Question: I am using Sliding tabs with RecyclerView to show text and images and I think I have it setup correctly but for some reason it is just showing blank in each tab can someone please tell me what is wrong?
This is how it should look

But it's just showing nothing/blank
Main Activity
'''
public class MainActivity extends AppCompatActivity {
@Override
protected void onCreate(Bundle savedInstanceState) {
super.onCreate(savedInstanceState);
setContentView(R.layout.activity_main);
Toolbar toolbar = (Toolbar) findViewById(R.id.toolbar);
setSupportActionBar(toolbar);
ViewPager pager = (ViewPager) findViewById(R.id.viewPager);
pager.setAdapter(new MyPagerAdapter(getSupportFragmentManager()));
PagerSlidingTabStrip tabs = (PagerSlidingTabStrip) findViewById(R.id.tabs);
tabs.setBackgroundColor(getResources().getColor(R.color.colorPrimaryDark));
tabs.setIndicatorColor(getResources().getColor(R.color.colorAccent));
tabs.setDividerColor(getResources().getColor(R.color.colorPrimary));
tabs.setTextColor(getResources().getColor(R.color.colorTest));
tabs.setViewPager(pager);
}
class MyPagerAdapter extends FragmentPagerAdapter {
String[] adapter_one_tabs;
public MyPagerAdapter(FragmentManager fm) {
super(fm);
adapter_one_tabs = getResources().getStringArray(R.array.adapter_one_tabs);
}
@Override
public Fragment getItem(int position) {
return MyFragment.getInstance(position);
}
@Override
public CharSequence getPageTitle(int position) {
return adapter_one_tabs[position];
}
@Override
public int getCount() {
return 4;
}
}
public static class MyFragment extends Fragment {
public static final String TAB_POSITION_KEY = "TAB_POSITION_KEY";
private RecyclerView mRecyclerView;
private RecyclerView.LayoutManager mLayoutManager;
private RecyclerView.Adapter mAdapter;
public static MyFragment getInstance(int position) {
MyFragment myFragment = new MyFragment();
Bundle args = new Bundle();
args.putInt(TAB_POSITION_KEY, position);
myFragment.setArguments(args);
return myFragment;
}
@Override
public View onCreateView(LayoutInflater inflater, @Nullable ViewGroup container, @Nullable Bundle savedInstanceState) {
View layout = inflater.inflate(R.layout.recyclerview_fragment, container, false);
Bundle bundle = getArguments();
int position = bundle.getInt(TAB_POSITION_KEY);
mRecyclerView = (RecyclerView) layout.findViewById(R.id.recycler_view);
mLayoutManager = new GridLayoutManager(getActivity(), 3);
mRecyclerView.setLayoutManager(mLayoutManager);
switch (position) {
case 0:
mAdapter = new AdapterOne();
mRecyclerView.setAdapter(mAdapter);
break;
case 1:
mAdapter = new AdapterOne();
mRecyclerView.setAdapter(mAdapter);
break;
case 2:
mAdapter = new AdapterOne();
mRecyclerView.setAdapter(mAdapter);
break;
case 3:
mAdapter = new AdapterOne();
mRecyclerView.setAdapter(mAdapter);
break;
}
return layout;
}
}
}
'''
AdapterOne
'''
public class AdapterOne extends
RecyclerView.Adapter<AdapterOne.ViewHolder> {
List<AdapterData> mItems;
public AdapterOne() {
super();
mItems = new ArrayList<AdapterData>();
AdapterData data = new AdapterData();
data.setThumbnail(R.drawable.afghanistan);
data.setName("Afghanistan");
mItems.add(data);
data = new AdapterData();
data.setThumbnail(R.drawable.albania);
data.setName("Albania");
mItems.add(data);
data = new AdapterData();
data.setThumbnail(R.drawable.algeria);
data.setName("Algeria");
mItems.add(data);
data = new AdapterData();
data.setThumbnail(R.drawable.american_samoa);
data.setName("American Samoa");
mItems.add(data);
data = new AdapterData();
data.setThumbnail(R.drawable.andorra);
data.setName("Andorra");
mItems.add(data);
data = new AdapterData();
data.setThumbnail(R.drawable.angola);
data.setName("Angola");
mItems.add(data);
data = new AdapterData();
data.setThumbnail(R.drawable.anguilla);
data.setName("Anguilla");
mItems.add(data);
data = new AdapterData();
data.setThumbnail(R.drawable.antigua_and_barbuda);
data.setName("Antigua and Barbuda");
mItems.add(data);
data = new AdapterData();
data.setThumbnail(R.drawable.argentina);
data.setName("Argentina");
mItems.add(data);
data = new AdapterData();
data.setThumbnail(R.drawable.armenia);
data.setName("Armenia");
mItems.add(data);
data = new AdapterData();
data.setThumbnail(R.drawable.aruba);
data.setName("Aruba");
mItems.add(data);
data = new AdapterData();
data.setThumbnail(R.drawable.australia);
data.setName("Australia");
mItems.add(data);
data = new AdapterData();
data.setThumbnail(R.drawable.austria);
data.setName("Austria");
mItems.add(data);
data = new AdapterData();
data.setThumbnail(R.drawable.azerbaijan);
data.setName("Azerbaijan");
mItems.add(data);
data = new AdapterData();
data.setThumbnail(R.drawable.bahamas);
data.setName("Bahamas");
mItems.add(data);
data = new AdapterData();
data.setThumbnail(R.drawable.bahrain);
data.setName("Bahrain");
mItems.add(data);
data = new AdapterData();
data.setThumbnail(R.drawable.bangladesh);
data.setName("Bangladesh");
mItems.add(data);
data = new AdapterData();
data.setThumbnail(R.drawable.barbados);
data.setName("Barbados");
mItems.add(data);
data = new AdapterData();
data.setThumbnail(R.drawable.belarus);
data.setName("Belarus");
mItems.add(data);
data = new AdapterData();
data.setThumbnail(R.drawable.belgium);
data.setName("Belgium");
mItems.add(data);
data = new AdapterData();
data.setThumbnail(R.drawable.belize);
data.setName("Belize");
mItems.add(data);
data = new AdapterData();
data.setThumbnail(R.drawable.benin);
data.setName("Benin");
mItems.add(data);
data = new AdapterData();
data.setThumbnail(R.drawable.bermuda);
data.setName("Bermuda");
mItems.add(data);
data = new AdapterData();
data.setThumbnail(R.drawable.bhutan);
data.setName("Bhutan");
mItems.add(data);
data = new AdapterData();
data.setThumbnail(R.drawable.bolivia);
data.setName("Bolivia");
mItems.add(data);
data = new AdapterData();
data.setThumbnail(R.drawable.bosnia_and_herzegovina);
data.setName("Bosnia and Herzegovina");
mItems.add(data);
data = new AdapterData();
data.setThumbnail(R.drawable.botswana);
data.setName("Botswana");
mItems.add(data);
data = new AdapterData();
data.setThumbnail(R.drawable.brazil);
data.setName("Brazil");
mItems.add(data);
data = new AdapterData();
data.setThumbnail(R.drawable.british_virgin_islands);
data.setName("British Virgin Islands");
mItems.add(data);
data = new AdapterData();
data.setThumbnail(R.drawable.brunei);
data.setName("Brunei");
mItems.add(data);
data = new AdapterData();
data.setThumbnail(R.drawable.bulgaria);
data.setName("Bulgaria");
mItems.add(data);
data = new AdapterData();
data.setThumbnail(R.drawable.burkina_faso);
data.setName("Burkina Faso");
mItems.add(data);
data = new AdapterData();
data.setThumbnail(R.drawable.burundi);
data.setName("Burundi");
mItems.add(data);
data = new AdapterData();
data.setThumbnail(R.drawable.cambodia);
data.setName("Cambodia");
mItems.add(data);
data = new AdapterData();
data.setThumbnail(R.drawable.cameroon);
data.setName("Cameroon");
mItems.add(data);
data = new AdapterData();
data.setThumbnail(R.drawable.canada);
data.setName("Canada");
mItems.add(data);
data = new AdapterData();
data.setThumbnail(R.drawable.cape_verde);
data.setName("Cape Verde");
mItems.add(data);
data = new AdapterData();
data.setThumbnail(R.drawable.cayman_islands);
data.setName("Cayman Islands");
mItems.add(data);
data = new AdapterData();
data.setThumbnail(R.drawable.central_african_republic);
data.setName("Central African Republic");
mItems.add(data);
data = new AdapterData();
data.setThumbnail(R.drawable.chad);
data.setName("Chad");
mItems.add(data);
data = new AdapterData();
data.setThumbnail(R.drawable.chile);
data.setName("Chile");
mItems.add(data);
data = new AdapterData();
data.setThumbnail(R.drawable.china);
data.setName("China");
mItems.add(data);
data = new AdapterData();
data.setThumbnail(R.drawable.colombia);
data.setName("Colombia");
mItems.add(data);
data = new AdapterData();
data.setThumbnail(R.drawable.comoros);
data.setName("Comoros");
mItems.add(data);
data = new AdapterData();
data.setThumbnail(R.drawable.cook_islands);
data.setName("Cook Islands");
mItems.add(data);
data = new AdapterData();
data.setThumbnail(R.drawable.costa_rica);
data.setName("Costa Rica");
mItems.add(data);
data = new AdapterData();
data.setThumbnail(R.drawable.cote_divoire);
data.setName("Cote d'Ivoire");
mItems.add(data);
data = new AdapterData();
data.setThumbnail(R.drawable.croatia);
data.setName("Croatia");
mItems.add(data);
data = new AdapterData();
data.setThumbnail(R.drawable.cuba);
data.setName("Cuba");
mItems.add(data);
data = new AdapterData();
data.setThumbnail(R.drawable.cayman_islands);
data.setName("Cayman Island");
mItems.add(data);
data = new AdapterData();
data.setThumbnail(R.drawable.curacao);
data.setName("Curacao");
mItems.add(data);
data = new AdapterData();
data.setThumbnail(R.drawable.cyprus);
data.setName("Cyprus");
mItems.add(data);
data = new AdapterData();
data.setThumbnail(R.drawable.czech_republic);
data.setName("Czech Republic");
mItems.add(data);
data = new AdapterData();
data.setThumbnail(R.drawable.democratic_republic_of_the_congo);
data.setName("Democratic Republic of the Congo");
mItems.add(data);
}
@Override
public ViewHolder onCreateViewHolder(ViewGroup viewGroup, int i) {
View v = LayoutInflater.from(viewGroup.getContext())
.inflate(R.layout.recycler_view_card_item, viewGroup, false);
return new ViewHolder(v);
}
@Override
public void onBindViewHolder(ViewHolder viewHolder, int i) {
AdapterData movie = mItems.get(i);
viewHolder.natThumbnail.setImageResource(movie.getThumbnail());
viewHolder.natName.setText(movie.getName());
}
@Override
public int getItemCount() {
return mItems.size();
}
class ViewHolder extends RecyclerView.ViewHolder{
public ImageView natThumbnail;
public TextView natName;
public ViewHolder(View itemView) {
super(itemView);
natThumbnail =(ImageView)itemView.findViewById(R.id.layoutThumbnail);
natName = (TextView)itemView.findViewById(R.id.layoutName);
}
}
}
'''
activity_main.xml
'''
<LinearLayout xmlns:android="http://schemas.android.com/apk/res/android"
xmlns:tools="http://schemas.android.com/tools"
xmlns:ads="http://schemas.android.com/apk/res-auto"
android:layout_width="wrap_content"
android:layout_height="match_parent"
android:background="@color/colorBackground"
android:orientation="vertical"
tools:context=".MainActivity">
<android.support.v7.widget.Toolbar
xmlns:android="http://schemas.android.com/apk/res/android"
android:id="@+id/toolbar"
android:layout_width="match_parent"
android:layout_height="wrap_content"
android:layout_alignParentTop="true"
android:background="@color/colorPrimary"
android:minHeight="?attr/actionBarSize" >
</android.support.v7.widget.Toolbar>
<com.astuetz.PagerSlidingTabStrip
android:id="@+id/tabs"
android:layout_width="match_parent"
android:layout_height="48dip" />
<android.support.v4.view.ViewPager
android:id="@+id/viewPager"
android:layout_width="match_parent"
android:layout_height="0dp" />
</LinearLayout>
'''
recyclerview_fragment.xml
'''
<LinearLayout xmlns:android="http://schemas.android.com/apk/res/android"
xmlns:tools="http://schemas.android.com/tools"
android:layout_width="match_parent"
android:layout_height="match_parent"
android:orientation="vertical"
tools:context=".MainActivity">
<android.support.v7.widget.RecyclerView
android:id="@+id/recycler_view"
android:layout_width="match_parent"
android:layout_height="match_parent"/>
</LinearLayout>
'''
recycler_view_card_item.xml
'''
<LinearLayout xmlns:android="http://schemas.android.com/apk/res/android"
xmlns:card_view="http://schemas.android.com/apk/res-auto"
android:layout_width="match_parent"
android:layout_height="match_parent"
android:orientation="vertical">
<android.support.v7.widget.CardView
android:layout_width="match_parent"
android:layout_height="wrap_content"
android:foreground="?android:attr/selectableItemBackground"
card_view:cardCornerRadius="3dp"
card_view:cardUseCompatPadding="true">
<RelativeLayout
android:layout_width="match_parent"
android:layout_height="wrap_content"
android:background="#DDD">
<ImageView
android:id="@+id/layoutThumbnail"
android:layout_width="50dp"
android:layout_height="50dp"
android:layout_marginLeft="10dp"
android:layout_marginRight="10dp"
android:src="@drawable/afghanistan"
android:gravity="center_vertical"
android:layout_centerHorizontal="true"
/>
<TextView
android:id="@+id/layoutName"
android:layout_width="wrap_content"
android:layout_height="wrap_content"
android:text="Country Name"
android:textSize="@dimen/abc_text_size_body_1_material"
android:layout_below="@id/layoutThumbnail"
android:layout_centerInParent="true"
/>
</RelativeLayout>
</android.support.v7.widget.CardView>
</LinearLayout>
'''
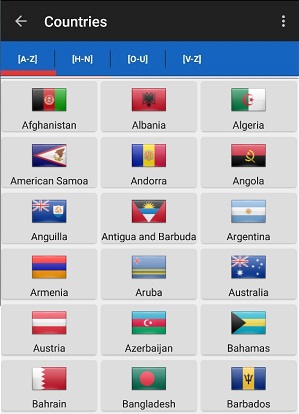
Answer: '''
<android.support.v4.view.ViewPager
android:id="@+id/viewPager"
android:layout_width="match_parent"
android:layout_height="0dp" />
'''
your view pager height is '0dp'. That's the error. Make it 'match_parent' or something.